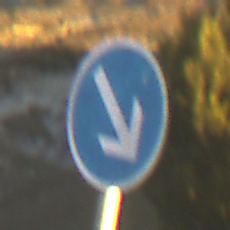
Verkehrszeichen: VorgeschriebeneVorbeifahrtRechts
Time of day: SunriseSunset
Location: Outdoor (Nature)
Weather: Clear
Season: NotSpecified
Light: Natural